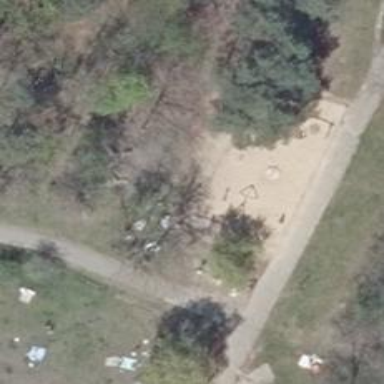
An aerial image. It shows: Playground featuring swings.